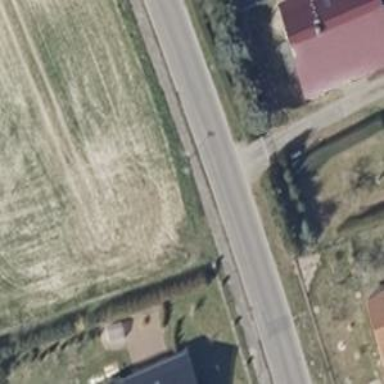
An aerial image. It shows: Tertiary road with asphalt surface.